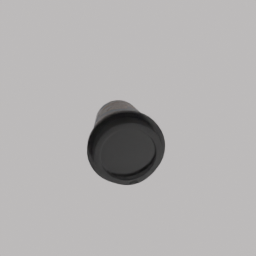
Label: tools